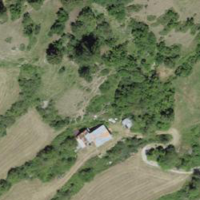
EUNIS habitat code: 24
Species observed at this site:
Melampyrum arvense